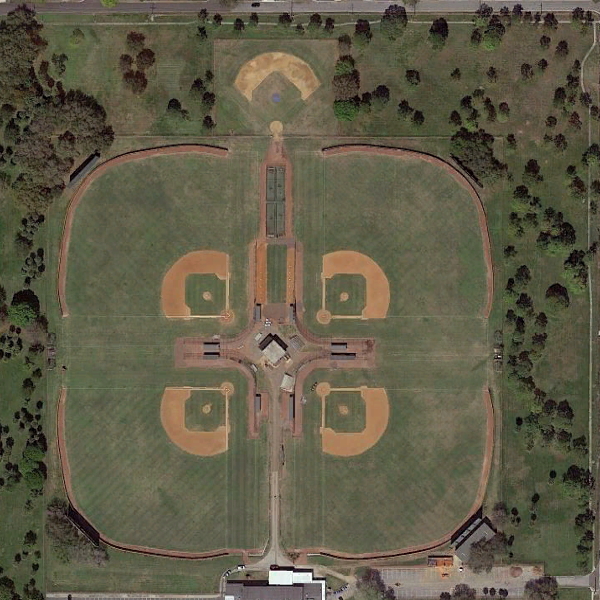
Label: BaseballField